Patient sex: M
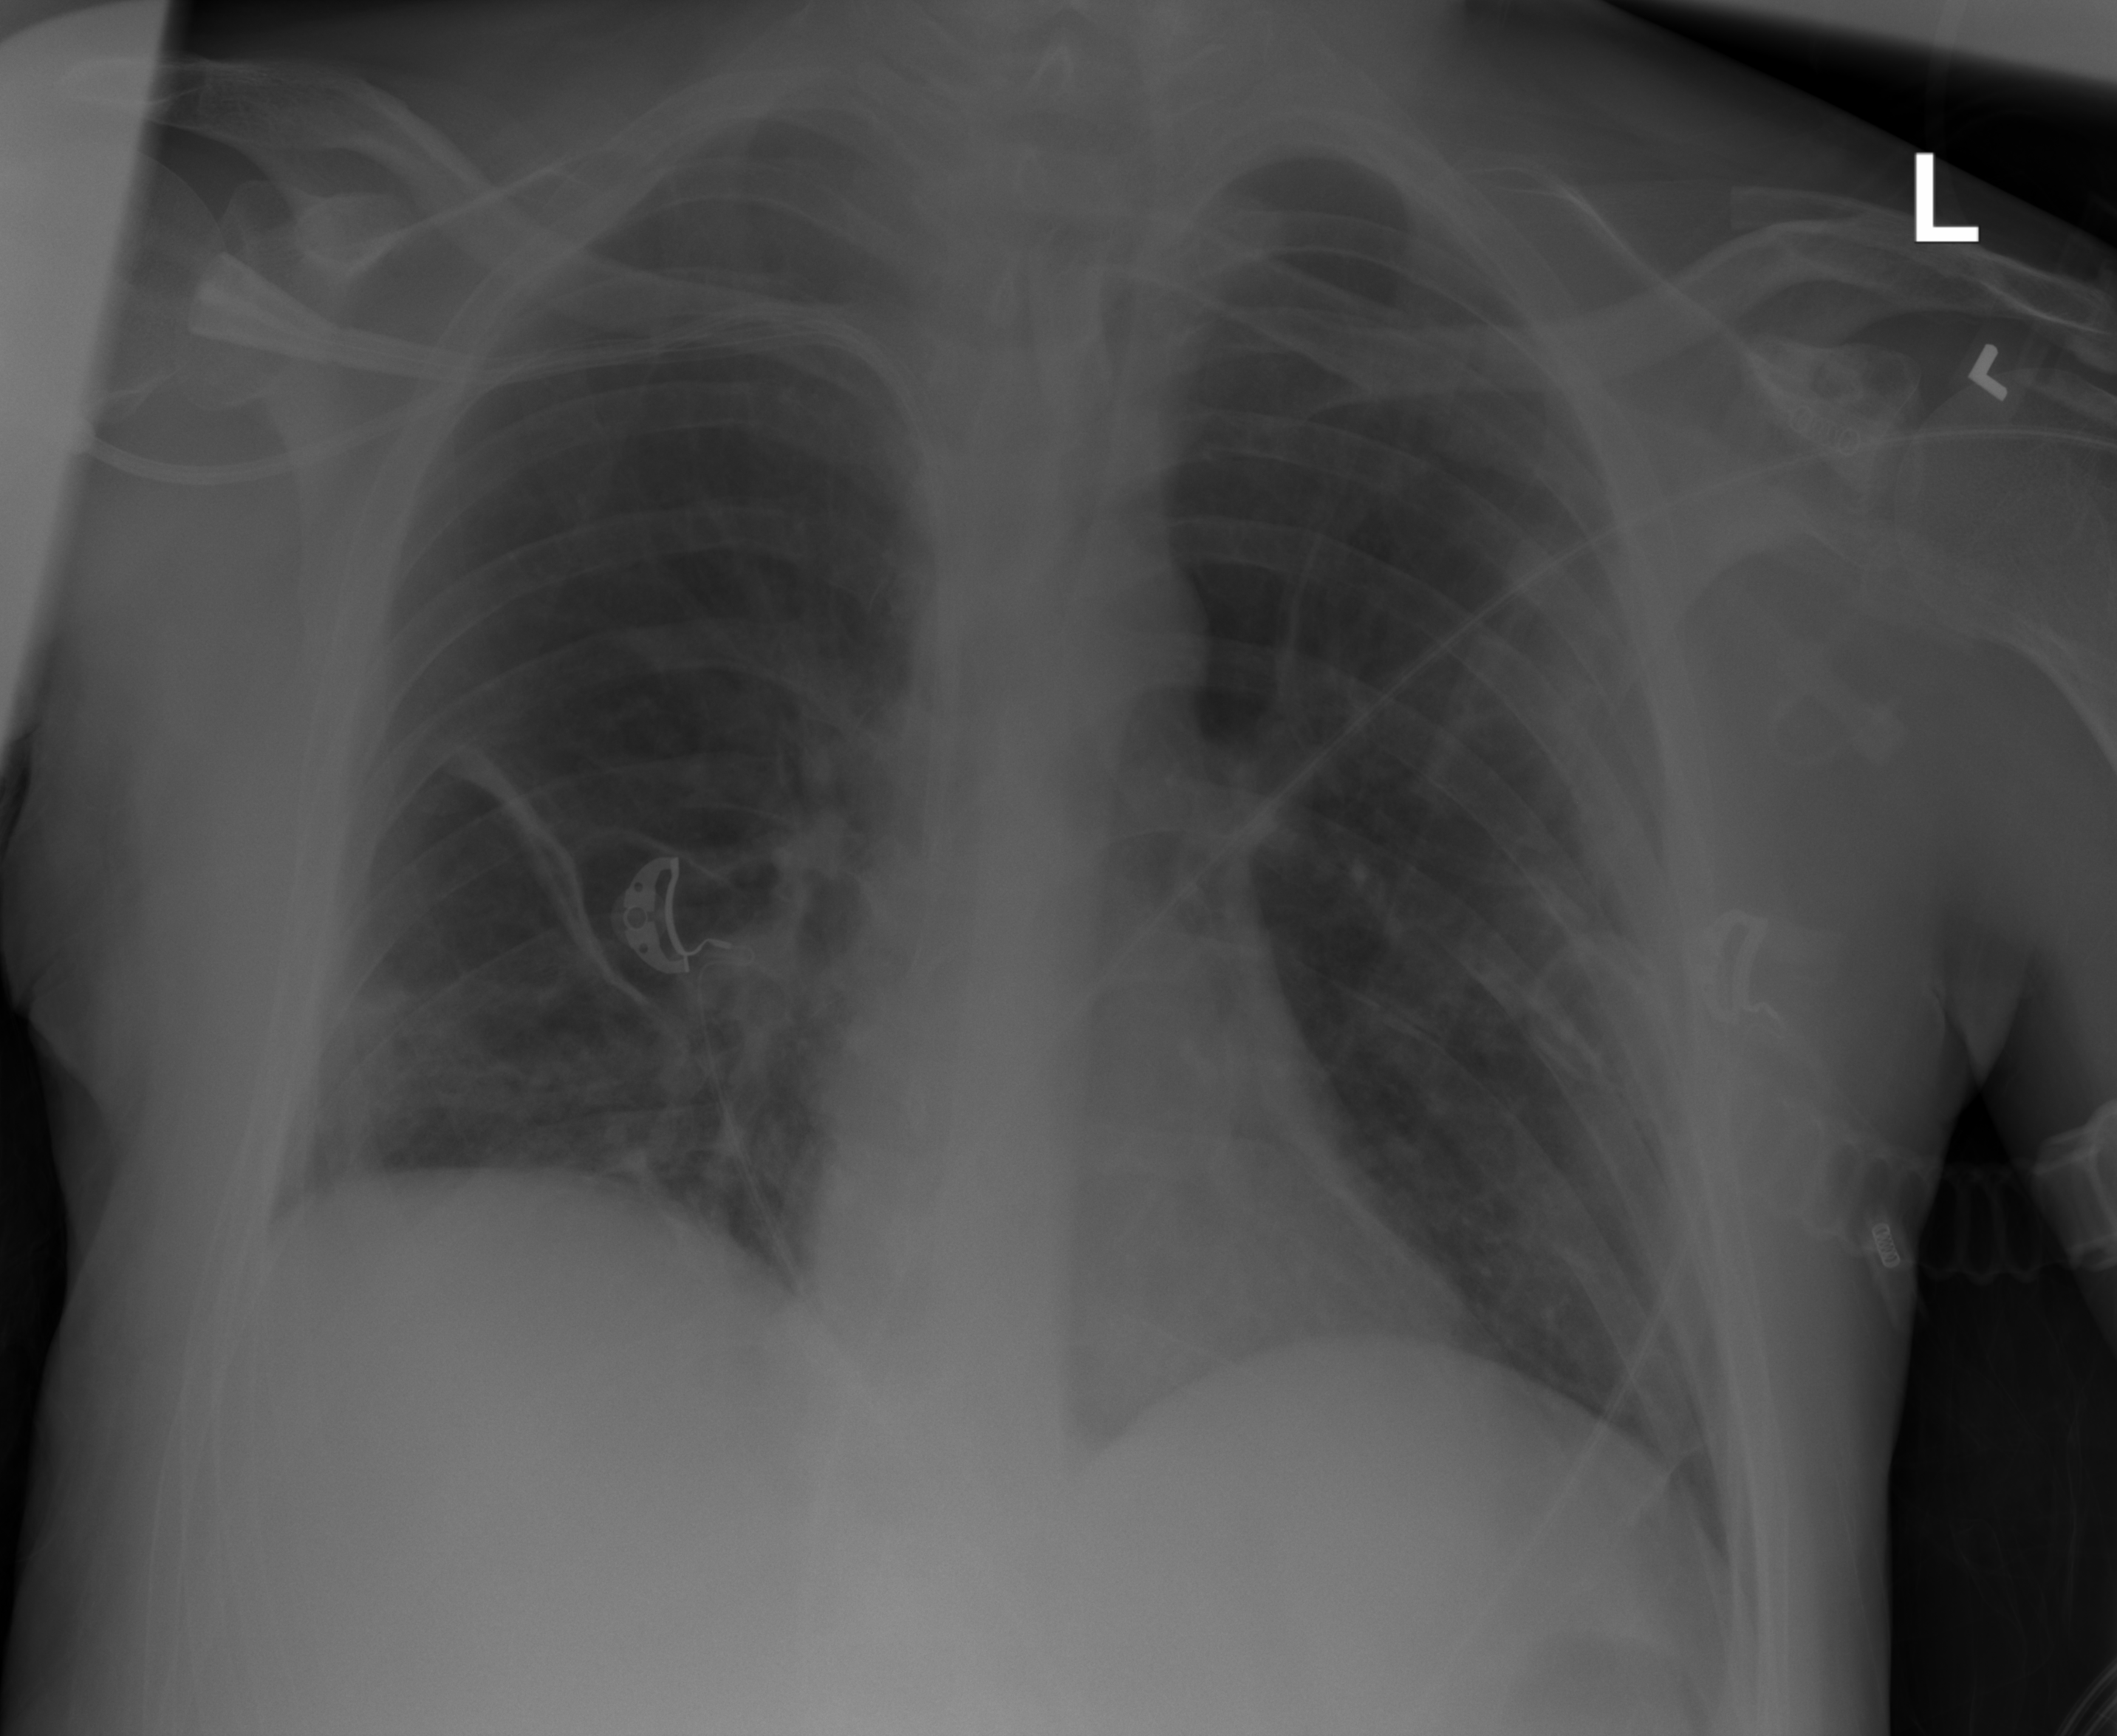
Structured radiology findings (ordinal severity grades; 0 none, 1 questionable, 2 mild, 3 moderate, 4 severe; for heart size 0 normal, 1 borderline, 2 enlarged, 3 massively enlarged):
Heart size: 0
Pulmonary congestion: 0
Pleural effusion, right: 0
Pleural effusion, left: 0
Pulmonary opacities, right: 0
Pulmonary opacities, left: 0
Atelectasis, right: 2
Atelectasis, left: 0